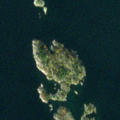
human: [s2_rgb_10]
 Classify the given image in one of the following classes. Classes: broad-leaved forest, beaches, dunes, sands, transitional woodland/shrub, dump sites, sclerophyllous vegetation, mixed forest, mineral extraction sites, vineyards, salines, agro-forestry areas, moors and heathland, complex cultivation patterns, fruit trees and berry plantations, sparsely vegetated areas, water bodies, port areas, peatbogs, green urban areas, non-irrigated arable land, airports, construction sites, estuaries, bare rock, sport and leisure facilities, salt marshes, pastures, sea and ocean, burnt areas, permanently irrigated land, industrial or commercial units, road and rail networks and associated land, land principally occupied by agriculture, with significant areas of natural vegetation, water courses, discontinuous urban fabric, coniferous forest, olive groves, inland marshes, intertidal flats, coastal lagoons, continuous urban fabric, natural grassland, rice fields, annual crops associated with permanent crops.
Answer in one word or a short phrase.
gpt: bare rock, sea and ocean